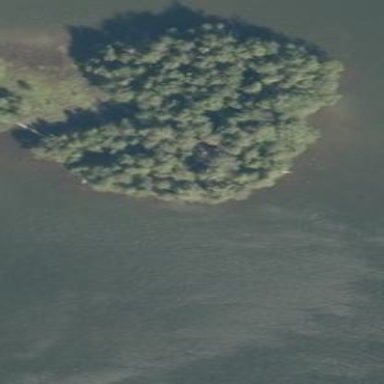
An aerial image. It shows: Islet surrounded by woodland.